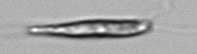
Label: Euglena